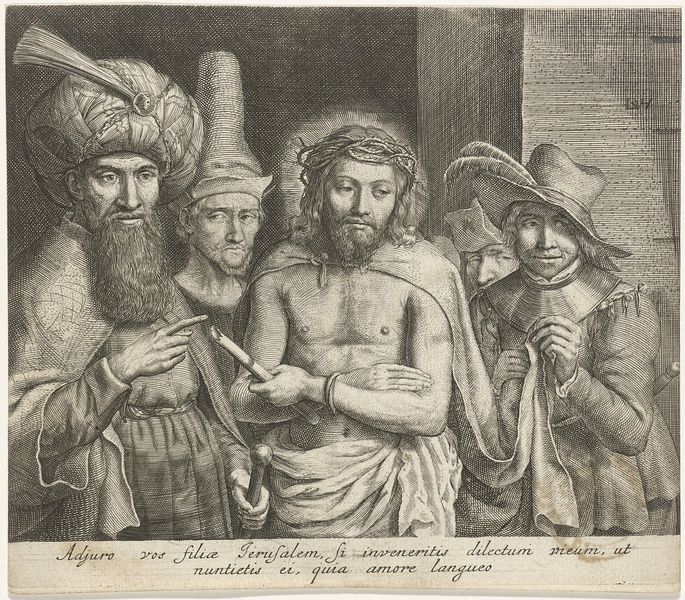
Titel: Ecce Homo
Künstler: Dirk van Hoogstraten
Standort: Amsterdam
Institution: Rijksmuseum
Schlagwörter: hut, männer, bart, graphik, treppe, schielen, christus, turban